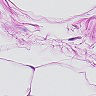
Metastatic tissue present: no